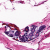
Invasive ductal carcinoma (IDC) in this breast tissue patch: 0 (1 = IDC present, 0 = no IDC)